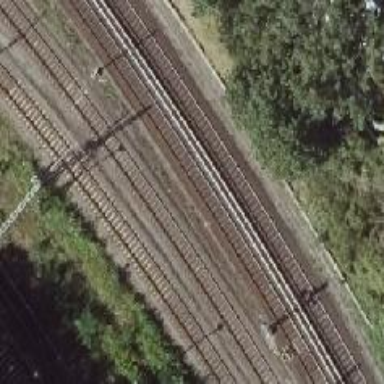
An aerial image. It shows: Solitary milestone along the railway.